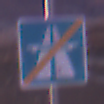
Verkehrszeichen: EndeAutbahn
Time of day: Dawn
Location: Outdoor (Nature)
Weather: PartlyCloudy
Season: NotSpecified
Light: Natural